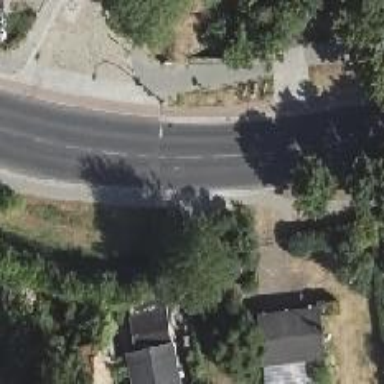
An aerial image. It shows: Secondary road bridge with asphalt surface. It has sidewalks on both sides and cycle track on the right.